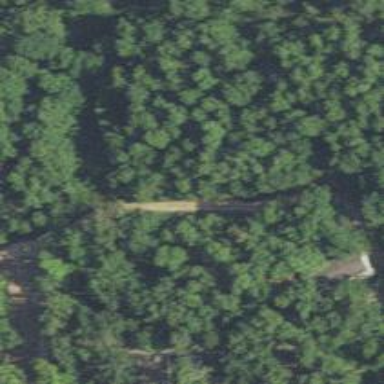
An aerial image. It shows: Driveway leading to service road.